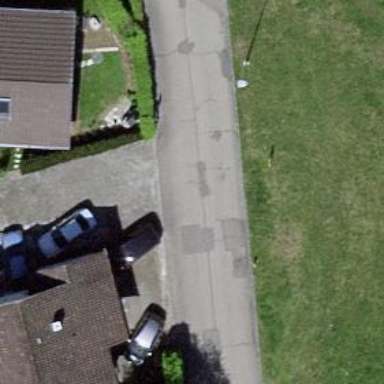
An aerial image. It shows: Asphalt road in residential area.